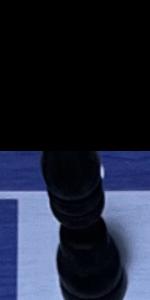
Label: Bishop_Black